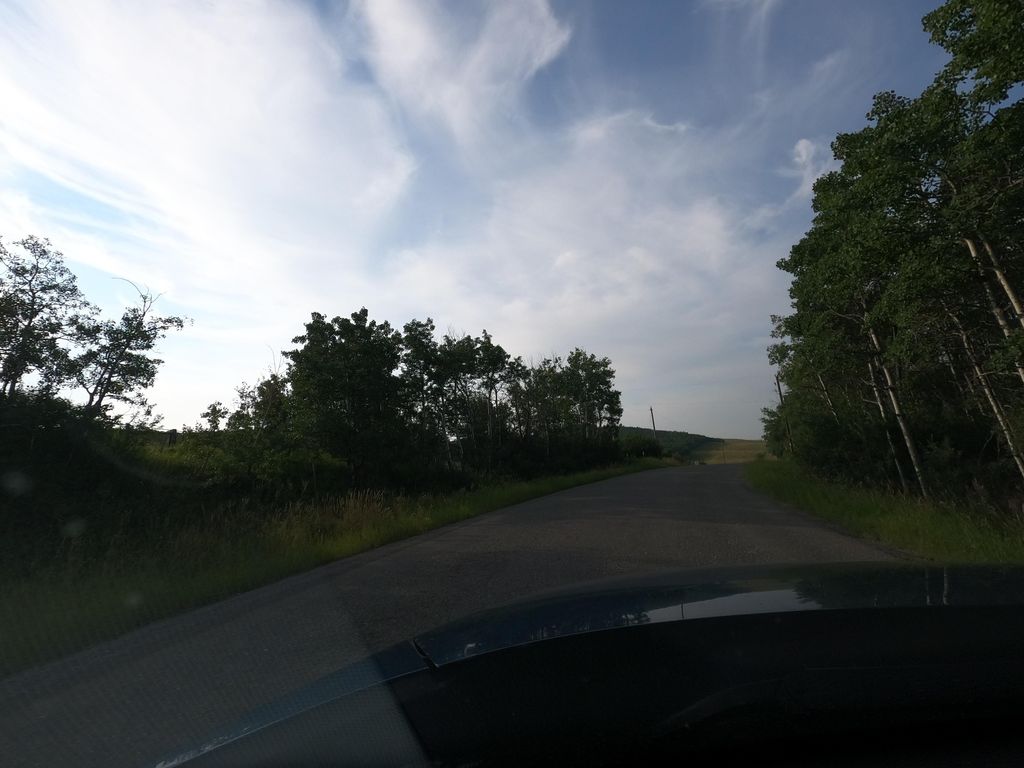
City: calgary